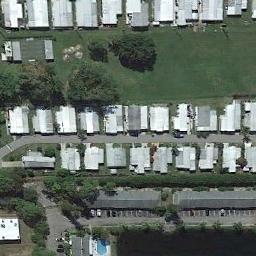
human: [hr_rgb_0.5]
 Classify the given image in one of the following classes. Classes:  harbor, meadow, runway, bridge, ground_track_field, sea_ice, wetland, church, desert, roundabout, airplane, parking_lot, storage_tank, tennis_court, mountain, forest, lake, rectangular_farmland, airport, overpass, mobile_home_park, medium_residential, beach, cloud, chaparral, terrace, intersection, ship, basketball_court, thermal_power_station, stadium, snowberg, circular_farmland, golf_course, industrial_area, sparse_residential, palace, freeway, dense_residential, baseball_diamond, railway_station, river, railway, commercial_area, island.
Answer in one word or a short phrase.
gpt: mobile_home_park